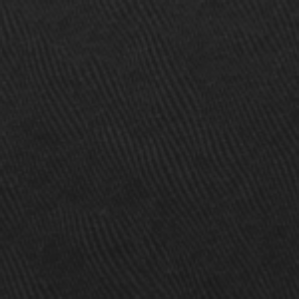
Label: frost